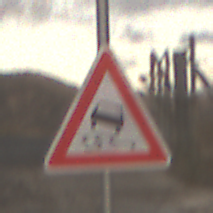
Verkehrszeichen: SchleuderOderRutschgefahr
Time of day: SunriseSunset
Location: Outdoor (RoadRail)
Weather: PartlyCloudy
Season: NotSpecified
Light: Natural